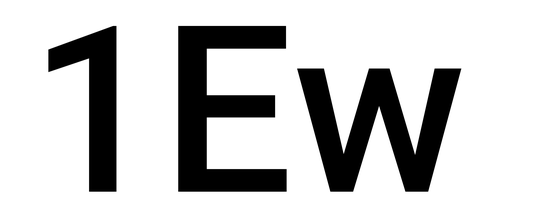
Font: Roboto_Medium